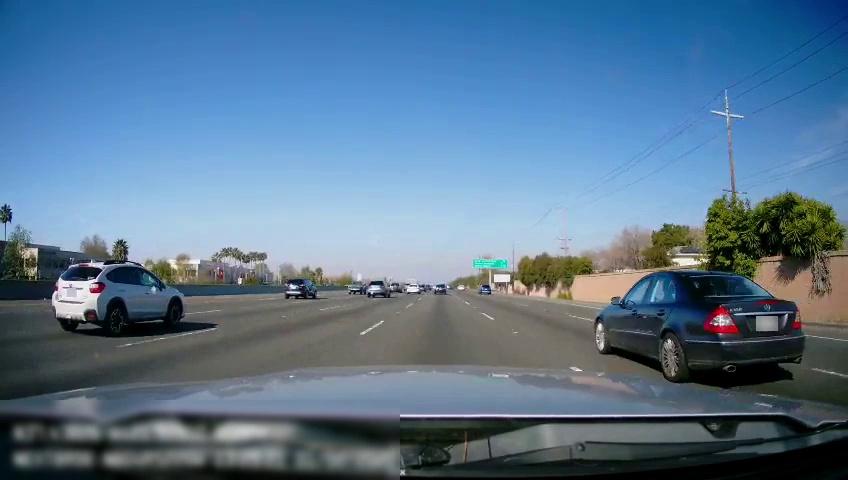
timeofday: Day
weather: Sunny
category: Drivable Space
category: Vehicles | Car
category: Vehicles | SUV
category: Vehicles | SUV
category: Vehicles | SUV
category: Vehicles | Truck
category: Vehicles | Car
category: Vehicles | SUV
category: Vehicles | SUV
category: Vehicles | SUV
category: Lanes | Alternate Lane
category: Lanes | Alternate Lane
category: Lanes | Alternate Lane
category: Lanes | Current Lane
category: Lanes | Alternate Lane
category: Lanes | Alternate Lane
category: Lanes | Alternate Lane
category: Lanes | Alternate Lane
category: Traffic | Signs
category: Traffic | Signs